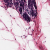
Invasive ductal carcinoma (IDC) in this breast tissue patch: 0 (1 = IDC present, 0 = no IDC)